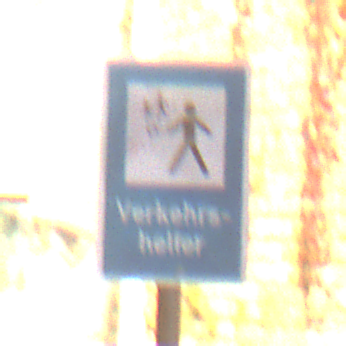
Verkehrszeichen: Verkehrshelfer
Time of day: MorningAfternoon
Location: Outdoor (Urban)
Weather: Clear
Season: NotSpecified
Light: Natural